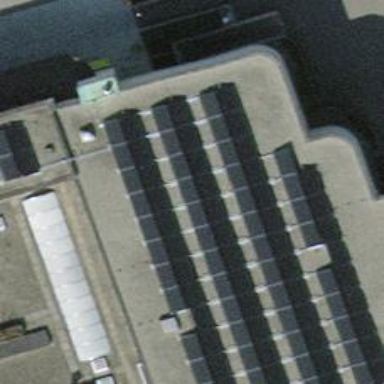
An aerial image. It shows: Solar power generator on the roof.